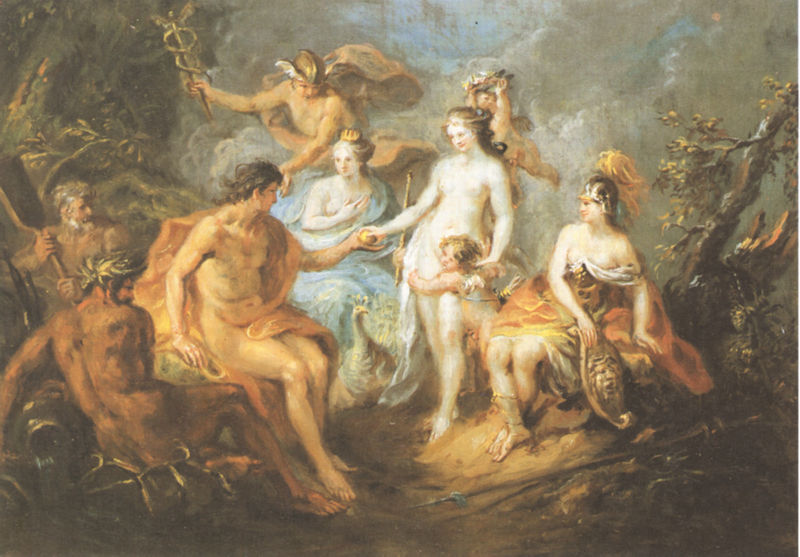
Titel: Das Urteil des Paris
Künstler: Martin Johann Schmidt
Schlagwörter: baum, blau, gemälde, gruppe, himmel, mann, nackt, umhang, wolken, frauen, äste, braun, frau, hell, männer, paris, rot, malerei, barock, öl, natur, gewand, gold, mantel, kind, krone, paddel, ruder, engel, putto, apfel, stab, lanze, überwurf, schild, helm, pfau, mythologie, götter, göttinen, eros, venus, lanzen, speer, speere, hermes, merkur, amor, kopfschmuck, athene, urteil, neptun, parisurteil, baum#, loorbeeren, rudser, cadmusstab